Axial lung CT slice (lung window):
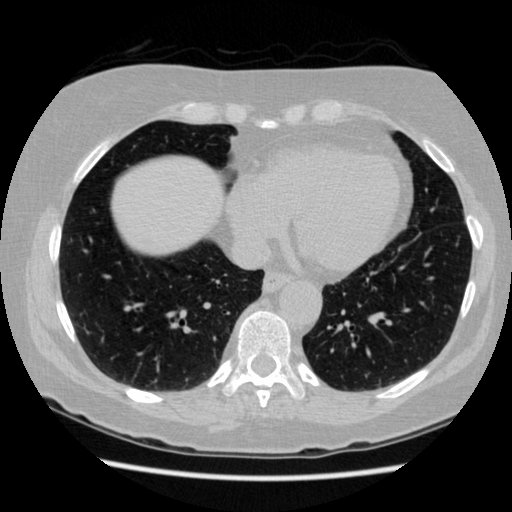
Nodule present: no